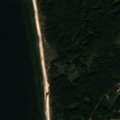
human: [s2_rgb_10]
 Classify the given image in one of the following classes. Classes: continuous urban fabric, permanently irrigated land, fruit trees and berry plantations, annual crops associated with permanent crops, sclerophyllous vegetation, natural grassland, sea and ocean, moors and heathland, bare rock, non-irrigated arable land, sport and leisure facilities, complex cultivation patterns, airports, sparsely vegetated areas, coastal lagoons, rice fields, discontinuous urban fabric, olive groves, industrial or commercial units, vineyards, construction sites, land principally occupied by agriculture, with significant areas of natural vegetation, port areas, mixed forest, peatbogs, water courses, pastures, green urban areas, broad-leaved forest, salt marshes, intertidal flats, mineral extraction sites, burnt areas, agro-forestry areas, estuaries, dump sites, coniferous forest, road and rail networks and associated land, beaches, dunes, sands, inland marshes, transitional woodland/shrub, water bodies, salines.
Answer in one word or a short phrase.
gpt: pastures, complex cultivation patterns, land principally occupied by agriculture, with significant areas of natural vegetation, broad-leaved forest, transitional woodland/shrub, sea and ocean